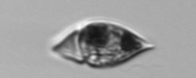
Label: Amphidinium